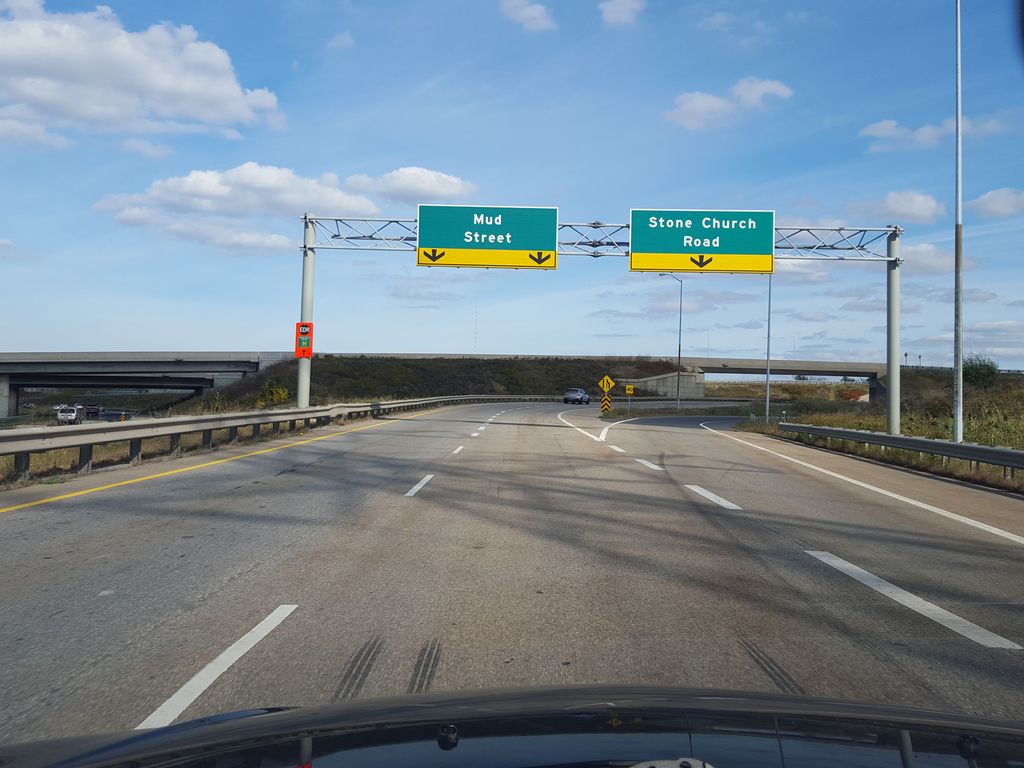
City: hamilton